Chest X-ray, PA view. Patient: 71 years old, sex F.
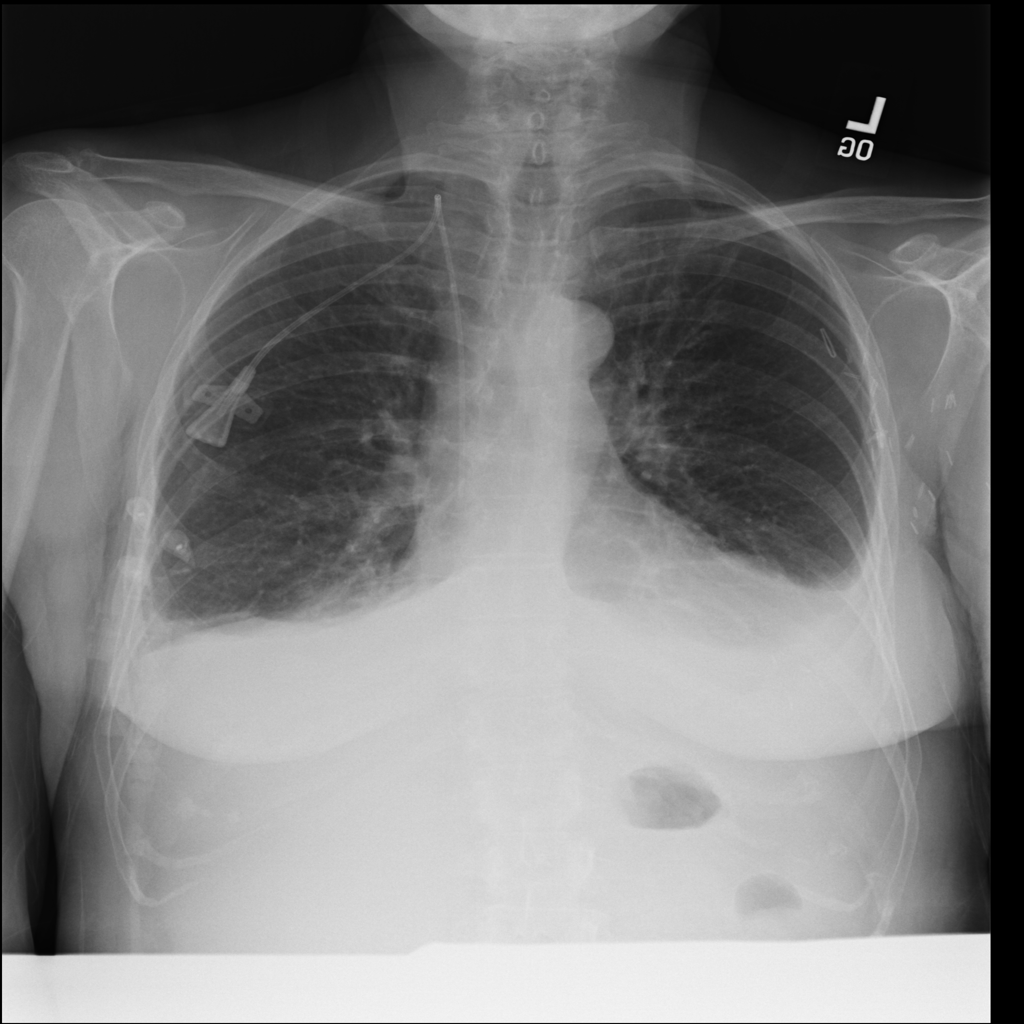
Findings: Atelectasis, Effusion, Infiltration